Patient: sex F, age 83
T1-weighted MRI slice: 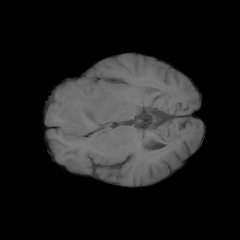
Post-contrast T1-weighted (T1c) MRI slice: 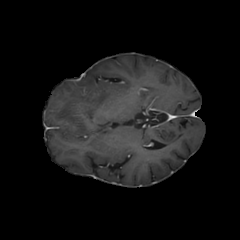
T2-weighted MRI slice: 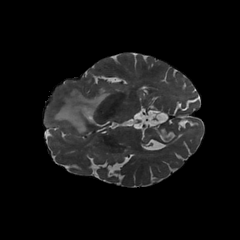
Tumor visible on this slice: yes
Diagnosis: Glioblastoma, IDH-wildtype
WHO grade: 4